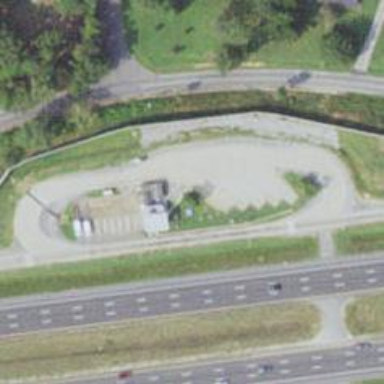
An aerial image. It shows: Weighbridge facility.